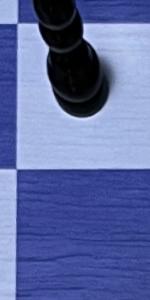
Label: Empty